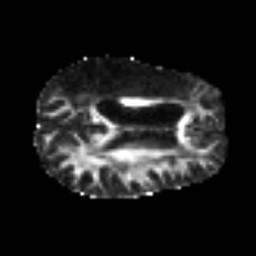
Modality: FA
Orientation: axial
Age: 54
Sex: male
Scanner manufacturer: siemens
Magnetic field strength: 3 T
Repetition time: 6.1 s
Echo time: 0.101 s